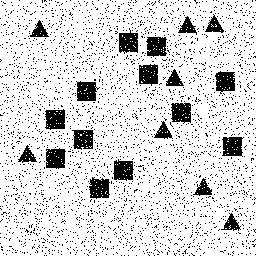
Squares: 12
Triangles: 8
Stars: 0
Total shapes: 20